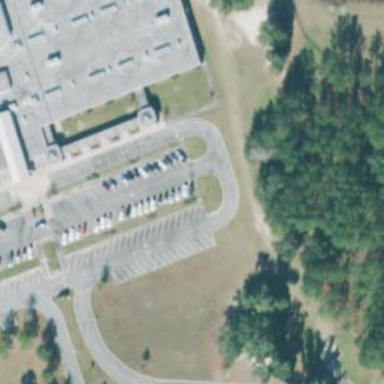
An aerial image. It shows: Parking space.